Question: I am using this code to import values from an Excel file to my Access database. Everything is working well except for the fact that the code would read all the cells but won't copy everything into access table.
(Eg.-200 rows are read successfully but only 97 are entered into the database and the code stops without any error.)The description which is being entered here is about 100 words per row.
'''
public class selector extends javax.swing.JFrame {
final JFileChooser fc = new JFileChooser();
File file;
static String filename, query2, item;
static String[][] itemss = new String[10000][10000];
static double xxx;
static datacon dc = new datacon();
public static Statement st;
static int i, j, rows = -1, p;
private void jButton1ActionPerformed(java.awt.event.ActionEvent evt) {
try {
try {
// TODO add your handling code here:
fileChose();
} catch (SQLException ex) {
Logger.getLogger(selector.class.getName()).log(Level.SEVERE, null, ex);
} catch (FileNotFoundException ex) {
Logger.getLogger(selector.class.getName()).log(Level.SEVERE, null, ex);
}
} catch (InvalidFormatException ex) {
Logger.getLogger(selector.class.getName()).log(Level.SEVERE, null, ex);
}
}
public static String fileChose() throws InvalidFormatException, SQLException, FileNotFoundException {
JFileChooser fc = new JFileChooser();
FileNameExtensionFilter filter = new FileNameExtensionFilter("XLS files", "xls", "XLSX files", "xlsx");
fc.setFileFilter(filter);
int ret = fc.showOpenDialog(null);
if (ret == JFileChooser.APPROVE_OPTION) {
File file = fc.getSelectedFile();
filename = file.getAbsolutePath();
System.out.println(filename);
work();
return filename;
} else {
return null;
}
}
static void work() throws InvalidFormatException, SQLException, FileNotFoundException {
try {
FileInputStream file = new FileInputStream(new File(filename));
org.apache.poi.ss.usermodel.Workbook workbook = WorkbookFactory.create(file);
org.apache.poi.ss.usermodel.Sheet sheet = workbook.getSheetAt(0);
Iterator<Row> rowIterator = sheet.iterator();
dc.connect();
while (rowIterator.hasNext()) {
Row row = rowIterator.next();
rows++;
i = 0;
//For each row, iterate through all the columns
Iterator<Cell> cellIterator = row.cellIterator();
while (cellIterator.hasNext()) {
Cell cell;
cell = cellIterator.next();
//Check the cell type and format accordingly
switch (cell.getCellType()) {
case Cell.CELL_TYPE_NUMERIC:
xxx = cell.getNumericCellValue();
itemss[rows][i] = Double.toString(xxx);
break;
case Cell.CELL_TYPE_STRING:
item = "" + cell.getRichStringCellValue();
itemss[rows][i] = item;
break;
case Cell.CELL_TYPE_BLANK:
item = "" + cell.getRichStringCellValue();
itemss[rows][i] = item;
break;
}
System.out.println("coloumn " + i + " : " + itemss[rows][i]);
i++;
}
}
file.close();
for (j = 0; j < rows; j++) {
String query = " INSERT INTO schedule ([counter],[description]) VALUES ('" + j + "','" + itemss[j][1] + "') ";
st.executeUpdate(query);
System.out.println(query);
}
} catch (Exception e) {
}
}
public static class datacon {
public Connection con;
// public Statement st;
public ResultSet rs;
public void connect() {
try {
Class.forName("sun.jdbc.odbc.JdbcOdbcDriver");
con = DriverManager.getConnection("jdbc:odbc:database4");
st = con.createStatement();
} catch (Exception t) {
System.out.println(t.toString());
}
}
}
}
'''

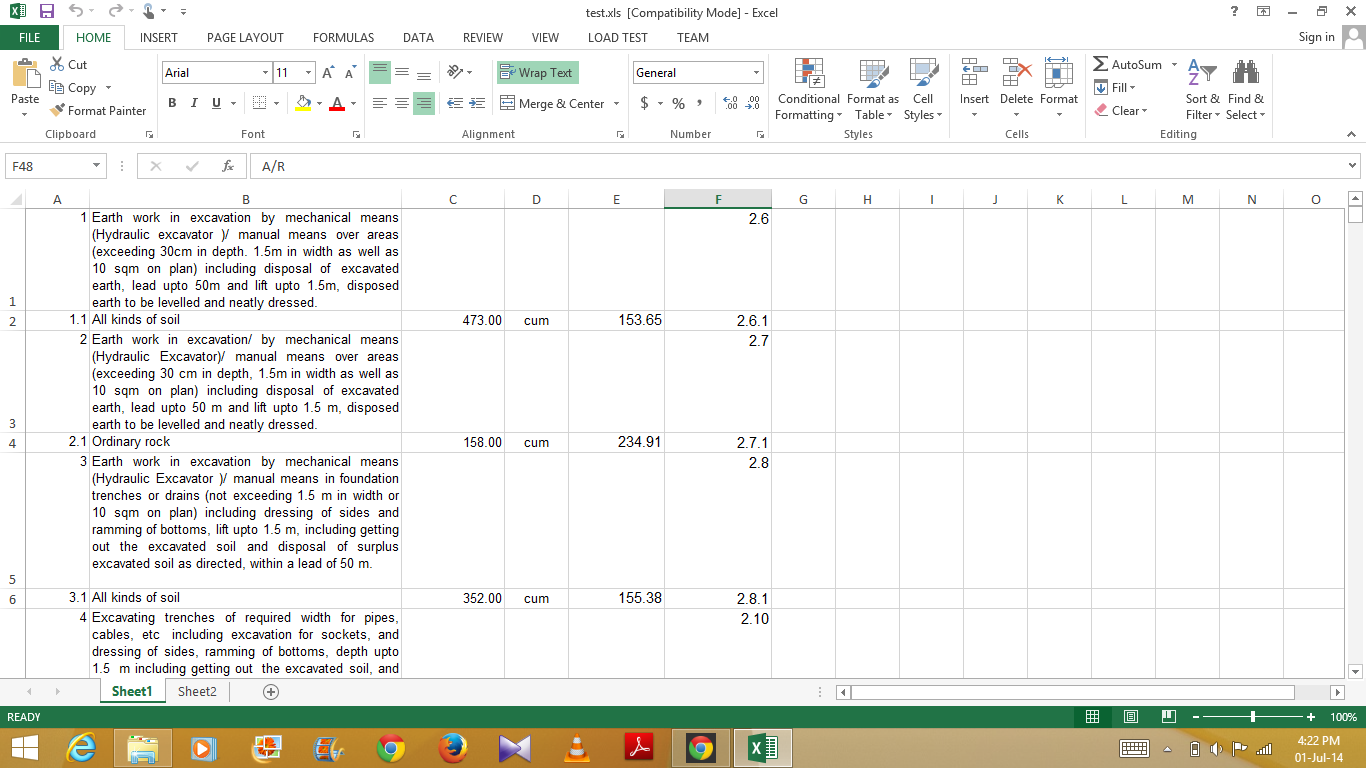
Answer: Your Insert query may be throwing exceptions. You are not logging them:
'''
for (j = 0; j < rows; j++) {
String query = " INSERT INTO schedule ([counter],[description]) VALUES ('" + j + "','" + itemss[j][1] + "') ";
st.executeUpdate(query);
System.out.println(query);
}
} catch (Exception e) {
//no logging
}
'''
Also 'work()' has declared exceptions that it can throw and yet the whole implementation is in try catch